Question: I have several png files that look similar to this this:

Everything is transparent but the black path. What I am trying to do is create a UIBezierPath from the non transparent part.
Edit:
So I was thinking what about creating a mask with the png then from the mask go to a UIBezierPath. Would that work?
Edit Again:
I found the solution, look at my answer.
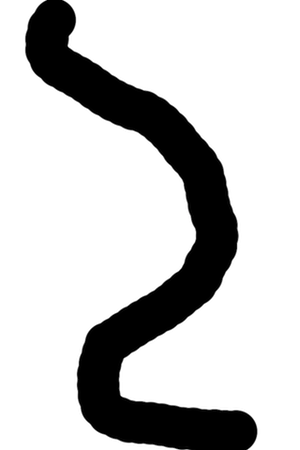
Answer: I went a different direction. Instead of using PNGs I went with SVG and used <URL> to parse the file. It works great.